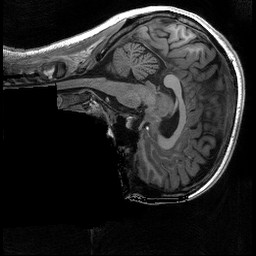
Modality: T1w
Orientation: sagittal
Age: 26
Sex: female
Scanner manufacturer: siemens
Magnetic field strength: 3 T
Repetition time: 2.3 s
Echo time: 0.00298 s